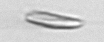
Label: Chrysochromulina